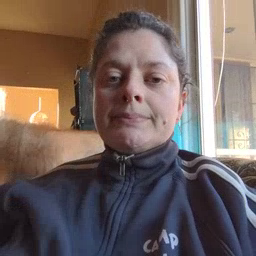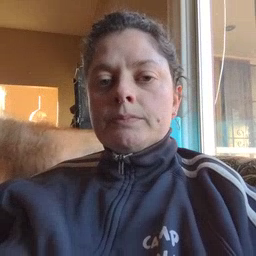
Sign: bee